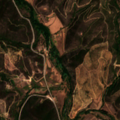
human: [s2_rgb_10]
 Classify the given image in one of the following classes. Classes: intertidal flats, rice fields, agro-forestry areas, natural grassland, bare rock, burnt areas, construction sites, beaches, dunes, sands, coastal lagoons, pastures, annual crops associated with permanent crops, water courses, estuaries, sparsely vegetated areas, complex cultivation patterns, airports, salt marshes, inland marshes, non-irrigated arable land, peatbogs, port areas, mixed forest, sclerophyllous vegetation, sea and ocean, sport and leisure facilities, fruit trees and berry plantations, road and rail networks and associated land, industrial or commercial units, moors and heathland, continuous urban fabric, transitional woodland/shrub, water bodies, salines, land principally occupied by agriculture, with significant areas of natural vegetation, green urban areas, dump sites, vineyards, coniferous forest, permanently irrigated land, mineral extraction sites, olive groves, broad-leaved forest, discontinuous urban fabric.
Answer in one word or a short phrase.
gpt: land principally occupied by agriculture, with significant areas of natural vegetation, broad-leaved forest, sclerophyllous vegetation, transitional woodland/shrub